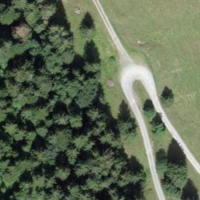
EUNIS habitat code: 23
Species observed at this site:
Caltha palustris